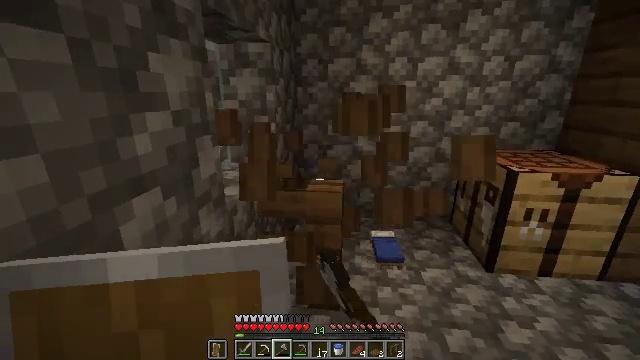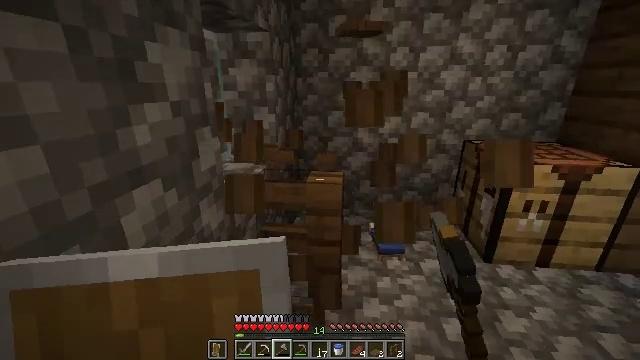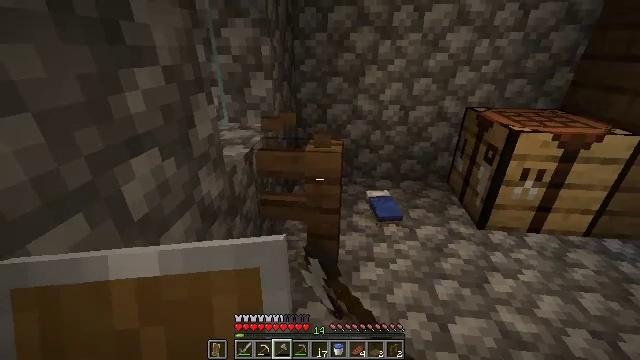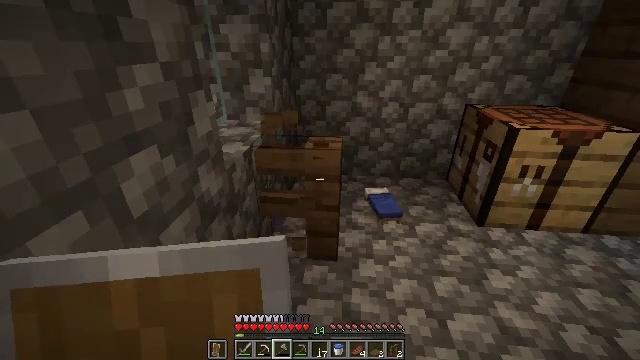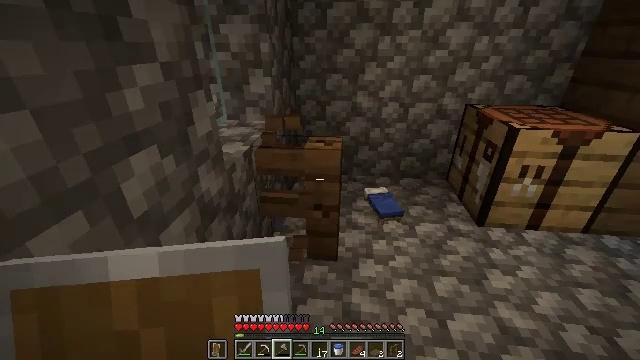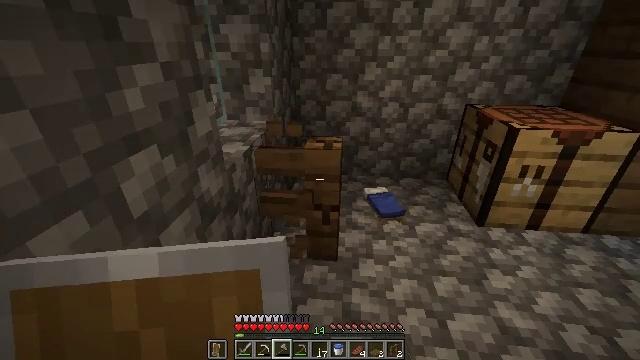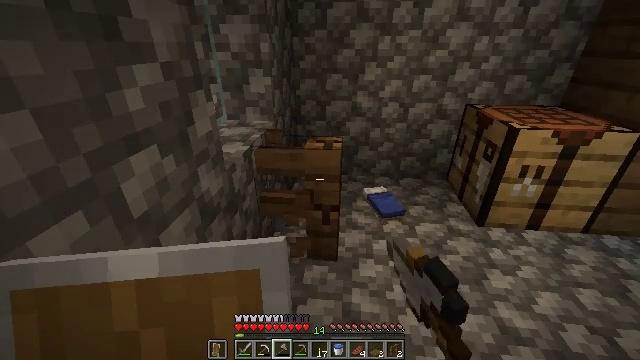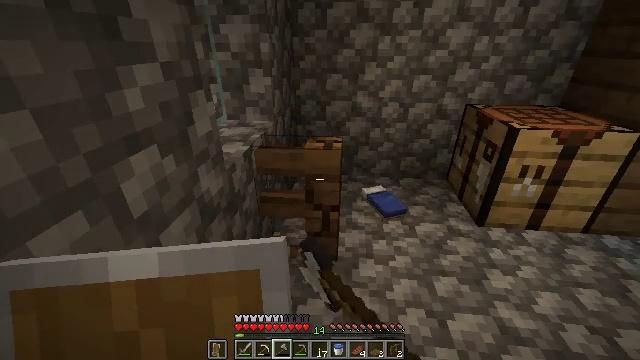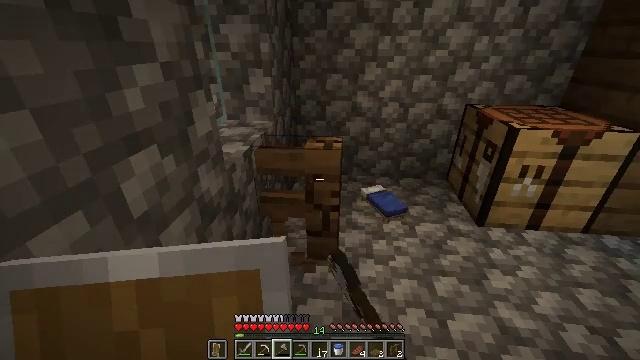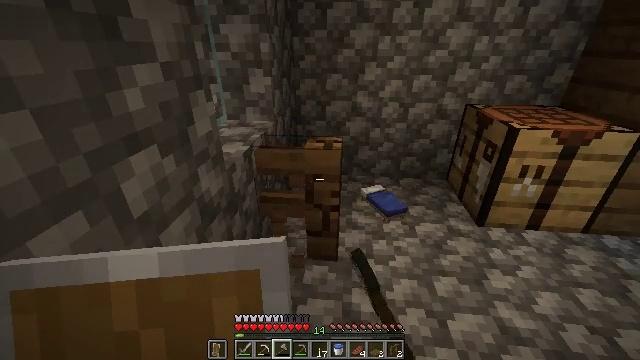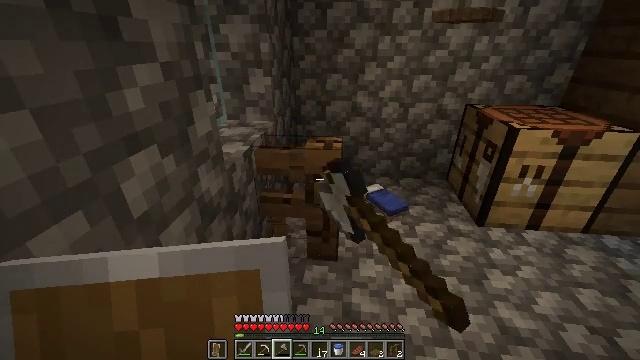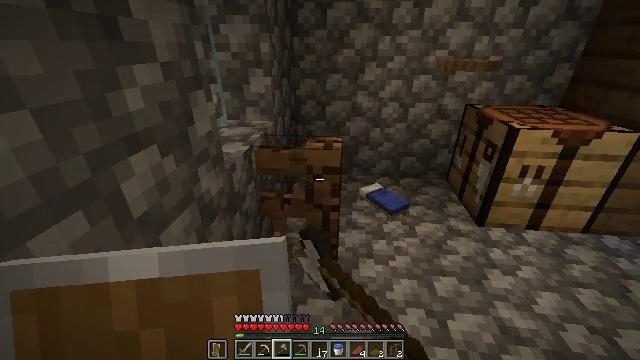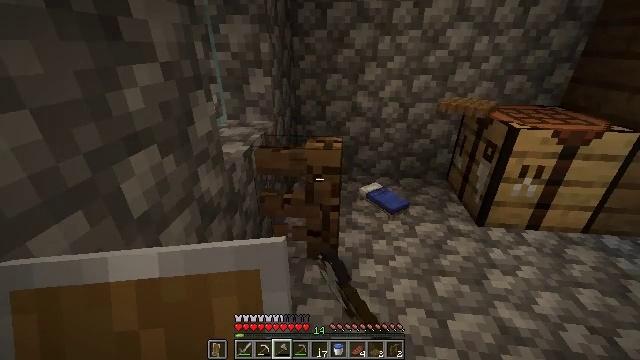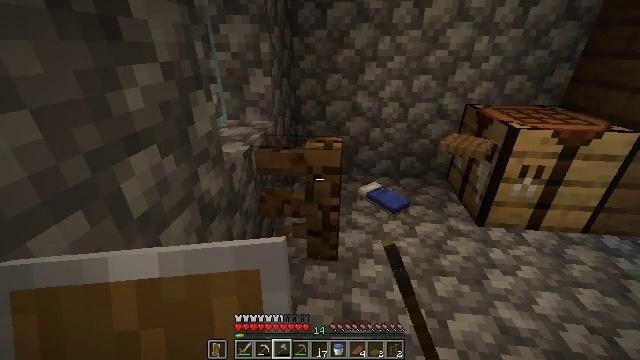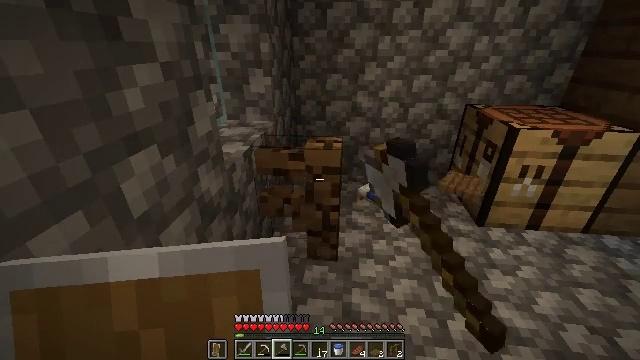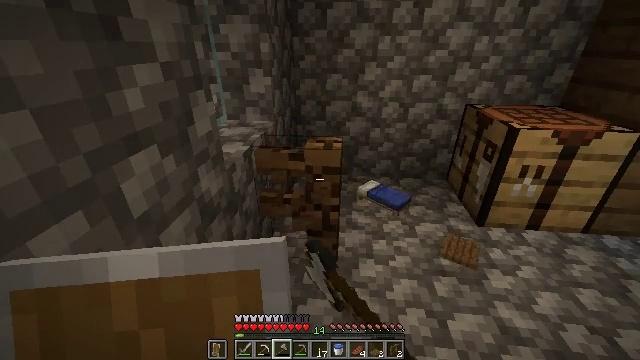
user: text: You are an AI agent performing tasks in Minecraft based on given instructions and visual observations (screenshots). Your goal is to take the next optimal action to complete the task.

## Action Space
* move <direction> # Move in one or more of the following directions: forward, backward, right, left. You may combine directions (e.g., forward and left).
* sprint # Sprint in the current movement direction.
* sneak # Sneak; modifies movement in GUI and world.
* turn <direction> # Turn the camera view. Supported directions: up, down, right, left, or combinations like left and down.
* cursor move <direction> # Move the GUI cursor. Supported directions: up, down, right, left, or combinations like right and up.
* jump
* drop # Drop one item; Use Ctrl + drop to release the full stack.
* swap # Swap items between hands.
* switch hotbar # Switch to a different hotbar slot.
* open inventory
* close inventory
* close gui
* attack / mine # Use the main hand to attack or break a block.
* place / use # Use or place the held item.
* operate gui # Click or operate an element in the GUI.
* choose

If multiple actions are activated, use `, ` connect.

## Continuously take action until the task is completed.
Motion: motion action
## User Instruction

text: Gather spruce fence pieces.
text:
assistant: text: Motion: turn down, attack / mine
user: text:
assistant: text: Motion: turn down, attack / mine
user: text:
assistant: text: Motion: attack / mine
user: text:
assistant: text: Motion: attack / mine
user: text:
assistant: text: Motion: attack / mine
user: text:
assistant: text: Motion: attack / mine
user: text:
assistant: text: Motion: attack / mine
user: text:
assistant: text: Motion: attack / mine
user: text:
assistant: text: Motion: attack / mine
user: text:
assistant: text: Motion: attack / mine
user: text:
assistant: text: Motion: attack / mine
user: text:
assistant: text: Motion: attack / mine
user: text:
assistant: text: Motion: attack / mine
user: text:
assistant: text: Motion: attack / mine
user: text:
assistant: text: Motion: attack / mine
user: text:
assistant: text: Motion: attack / mine
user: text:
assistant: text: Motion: attack / mine
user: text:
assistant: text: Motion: attack / mine
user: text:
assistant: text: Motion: attack / mine
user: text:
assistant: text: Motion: attack / mine
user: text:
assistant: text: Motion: attack / mine
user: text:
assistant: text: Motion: attack / mine